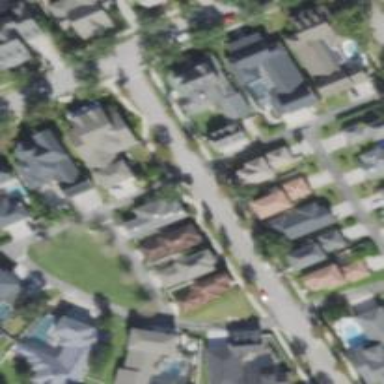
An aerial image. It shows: Alleyway designated as service road.